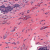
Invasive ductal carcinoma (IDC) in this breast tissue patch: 0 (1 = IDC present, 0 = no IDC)